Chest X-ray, PA view. Patient: 32 years old, sex F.
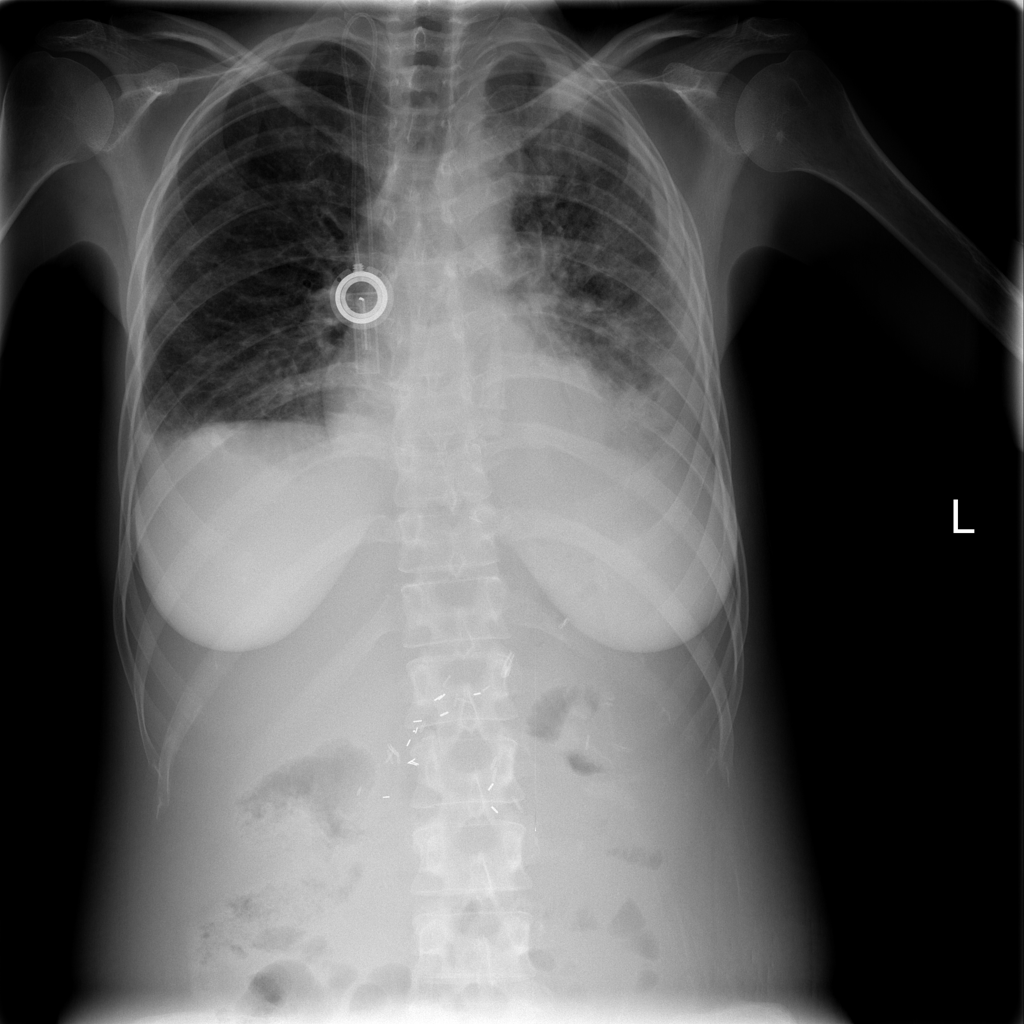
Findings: Infiltration